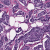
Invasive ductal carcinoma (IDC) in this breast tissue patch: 1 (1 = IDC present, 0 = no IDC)